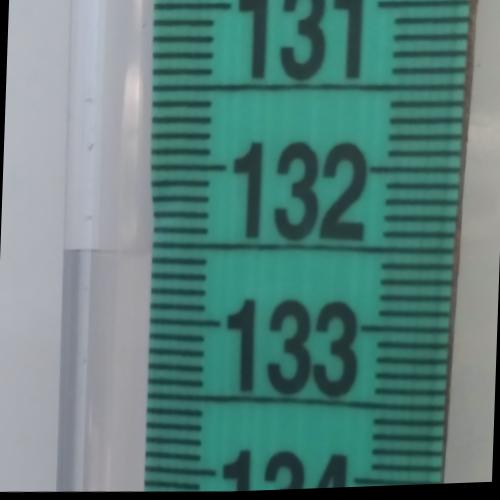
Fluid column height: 132.6 cm